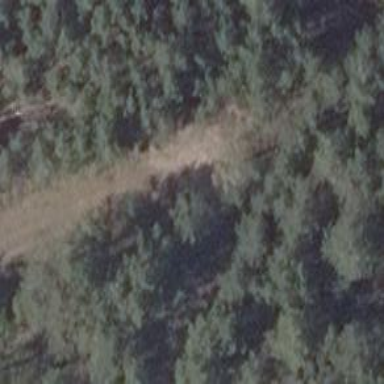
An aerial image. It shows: Ground path with grade 4 tracktype.